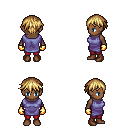
a pixel art fantasy rpg character, female body template, human, dark skin, chain tabard jacket, red pants, blonde short bangs hairstyle, gold gloves, brown shoes, four views (front, back, left, right), 2x2 character sprite sheet, small pixel art, hard edges, no anti-aliasing